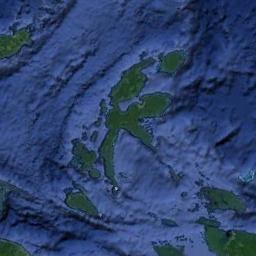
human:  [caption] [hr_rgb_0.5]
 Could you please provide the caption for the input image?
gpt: The island on the left is several times as large as the island on the right .

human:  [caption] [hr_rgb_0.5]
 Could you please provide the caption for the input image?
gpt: The archipelago has lots of islands of different sizes and some ups and downs are on the ocean floor .

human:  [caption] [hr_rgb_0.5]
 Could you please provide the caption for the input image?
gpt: There are many islands of different shapes and sizes .

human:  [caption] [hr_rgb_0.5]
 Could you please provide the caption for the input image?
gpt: A group of green islands on the blue sea .

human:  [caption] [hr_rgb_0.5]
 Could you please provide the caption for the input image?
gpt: There are group of green islands on a blue sea .